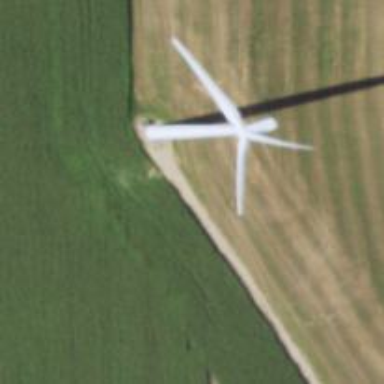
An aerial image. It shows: Wind generator powered by wind. The generator type is horizontal axis and it uses wind turbines.